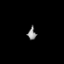
Tissue: prostate
Cell type: T cells
Senescence score: 0.8464
Nuclear area (px): 99
Mean DAPI intensity: 135.212